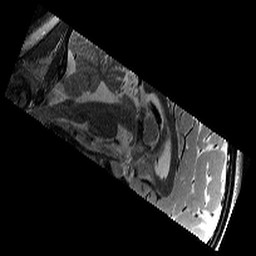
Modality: T2w
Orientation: sagittal
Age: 12
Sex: female
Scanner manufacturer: siemens
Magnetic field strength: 3 T
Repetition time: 9.23 s
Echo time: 0.067 s